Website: bh-photo
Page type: gifting
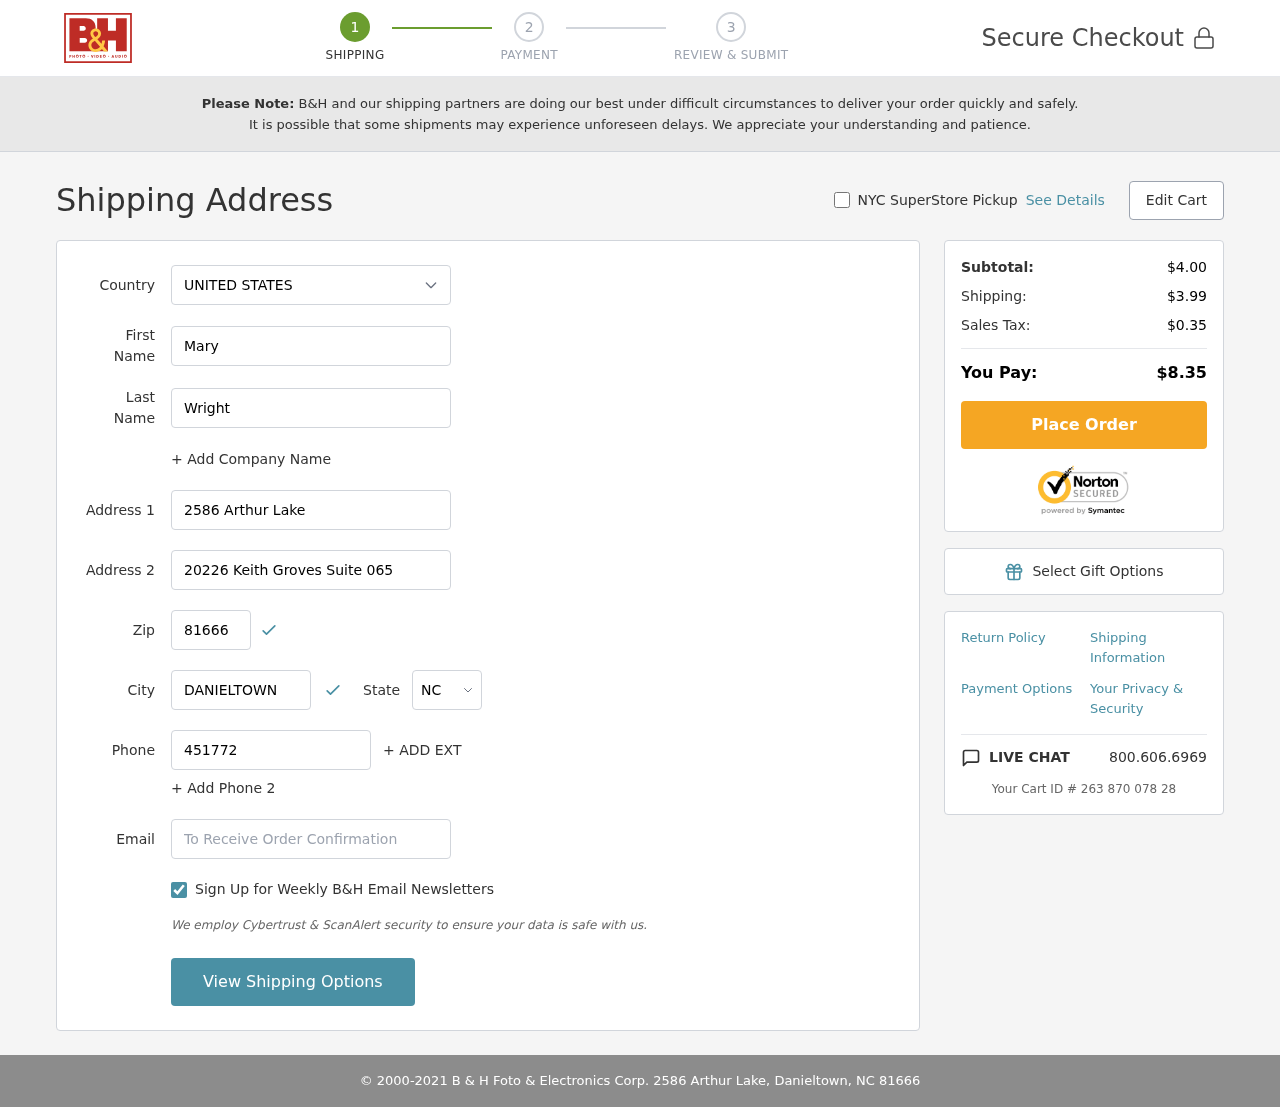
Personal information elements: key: PII_CITY
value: Danieltown
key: PII_COUNTRY
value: United States
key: PII_EMAIL
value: mwright@yahoo.com
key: PII_FIRSTNAME
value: Mary
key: PII_LASTNAME
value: Wright
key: PII_PHONE
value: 4517720695
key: PII_POSTCODE
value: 81666
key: PII_STATE_ABBR
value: NC
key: PII_STREET
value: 2586 Arthur Lake
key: PII_STREET2
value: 20226 Keith Groves Suite 065
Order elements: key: ORDER_SUBTOTAL
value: $4.00
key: ORDER_SHIPPING_COST
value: $3.99
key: ORDER_TAX
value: $0.35
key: ORDER_TOTAL
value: $8.35
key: ORDER_ID
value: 263 870 078 28